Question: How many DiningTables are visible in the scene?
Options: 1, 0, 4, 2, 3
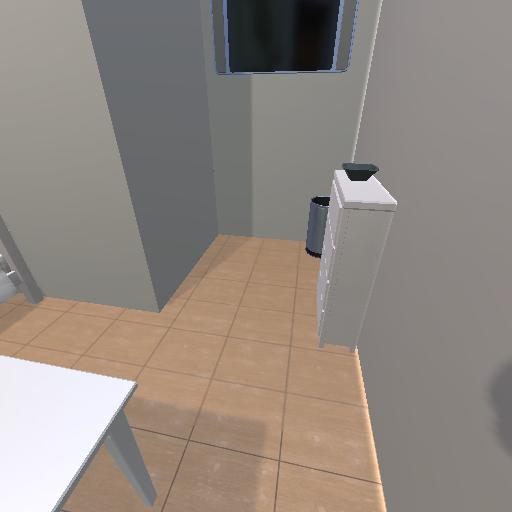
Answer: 1